Question: I have a 16-bit WORD and I want to read the status of a specific bit or several bits.
I've tried a method that divides the word by the bit that I want, converts the result to two values - an integer and to a real, and compares the two. if they are not equal, then it it equates to false. This appears to only work if i am looking for a bit that the last 'TRUE' bit in the word. If there are any successive TRUE bits, it fails. Perhaps I just haven't done it right. I don't have the ability to use code, just basic math, boolean operations, and type conversion. Any ideas? I hope this isn't a dumb question but i have a feeling it is.
eg:
WORD 0010000100100100 = 9348
I want to know the value of bit 2. how can i determine it from 9348?

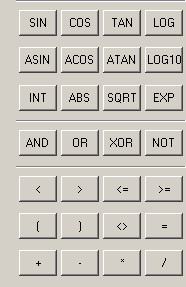
Answer: There are many ways, depending on what operations you can use. It appears you don't have much to choose from. But this should work, using just integer division and multiplication, and a test for equality.
(psuedocode):
'''
x = 9348 (binary 0010000100100100, bit 0 = 0, bit 1 = 0, bit 2 = 1, ...)
x = x / 4 (now x is 1000010010010000
y = (x / 2) * 2 (y is 0000010010010000)
if (x == y) {
(bit 2 must have been 0)
} else {
(bit 2 must have been 1)
}
'''
Every time you divide by 2, you move the bits to the left one position (in your big endian representation). Every time you multiply by 2, you move the bits to the right one position. Odd numbers will have 1 in the least significant position. Even numbers will have 0 in the least significant position. If you divide an odd number by 2 in integer math, and then multiply by 2, you loose the odd bit if there was one. So the idea above is to first move the bit you want to know about into the least significant position. Then, divide by 2 and then multiply by two. If the result is the same as what you had before, then there must have been a 0 in the bit you care about. If the result is not the same as what you had before, then there must have been a 1 in the bit you care about.
Having explained the idea, we can simplify to
'''
((x / 8) * 2) <> (x / 4)
'''
which will resolve to true if the bit was set, and false if the bit was not set.